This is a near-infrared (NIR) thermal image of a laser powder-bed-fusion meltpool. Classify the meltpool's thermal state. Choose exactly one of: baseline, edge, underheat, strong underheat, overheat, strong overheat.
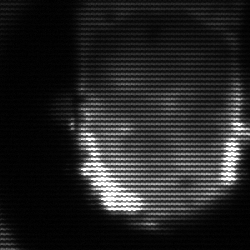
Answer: baseline